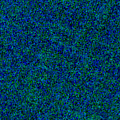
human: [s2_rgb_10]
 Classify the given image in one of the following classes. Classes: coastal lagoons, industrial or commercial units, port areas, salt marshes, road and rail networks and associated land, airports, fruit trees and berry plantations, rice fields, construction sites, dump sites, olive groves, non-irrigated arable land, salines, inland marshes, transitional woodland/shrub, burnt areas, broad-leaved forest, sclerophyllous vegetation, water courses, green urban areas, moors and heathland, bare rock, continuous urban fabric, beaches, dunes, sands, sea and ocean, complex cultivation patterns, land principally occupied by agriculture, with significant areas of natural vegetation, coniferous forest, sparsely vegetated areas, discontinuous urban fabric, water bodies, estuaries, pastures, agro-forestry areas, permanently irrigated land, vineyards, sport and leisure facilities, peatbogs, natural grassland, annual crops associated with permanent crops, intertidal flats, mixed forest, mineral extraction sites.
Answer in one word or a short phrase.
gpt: sea and ocean